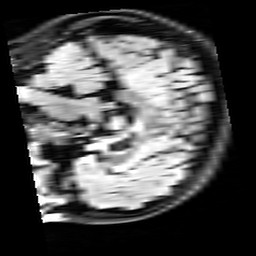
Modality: FLAIR
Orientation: sagittal
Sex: female
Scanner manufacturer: siemens
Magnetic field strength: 3 T
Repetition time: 10 s
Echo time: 0.09 s